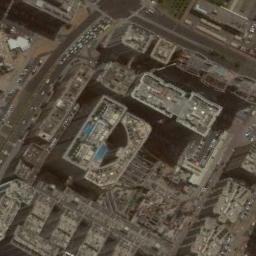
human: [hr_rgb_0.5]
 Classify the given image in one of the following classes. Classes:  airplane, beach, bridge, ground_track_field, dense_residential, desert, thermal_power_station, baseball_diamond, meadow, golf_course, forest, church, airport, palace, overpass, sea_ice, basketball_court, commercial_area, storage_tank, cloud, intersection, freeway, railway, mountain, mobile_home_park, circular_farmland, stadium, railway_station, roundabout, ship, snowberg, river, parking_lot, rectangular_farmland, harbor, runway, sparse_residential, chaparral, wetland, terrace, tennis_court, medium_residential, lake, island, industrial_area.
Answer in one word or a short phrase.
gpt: commercial_area